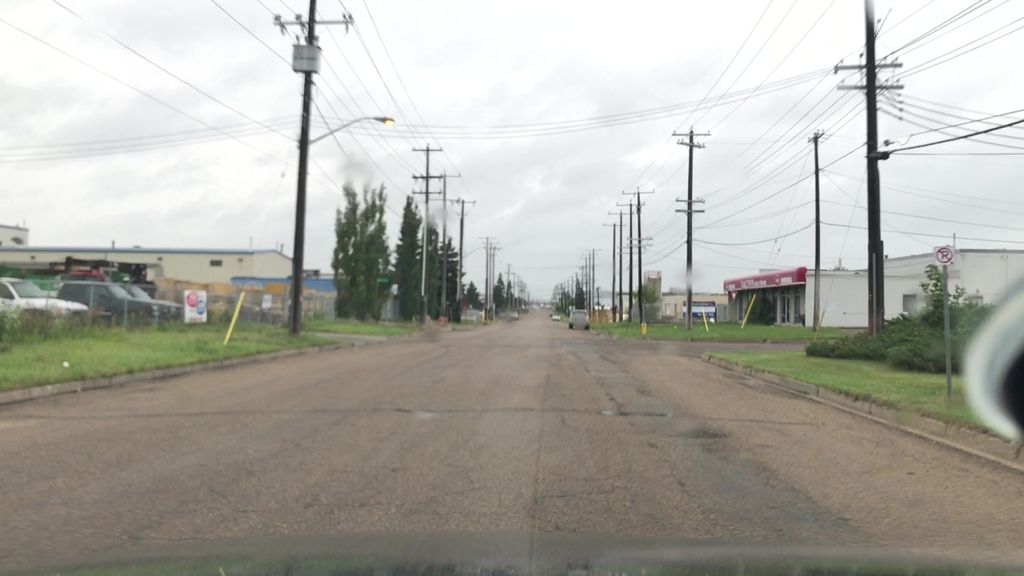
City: edmonton